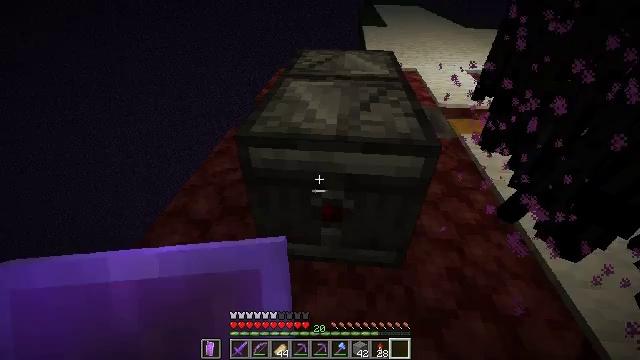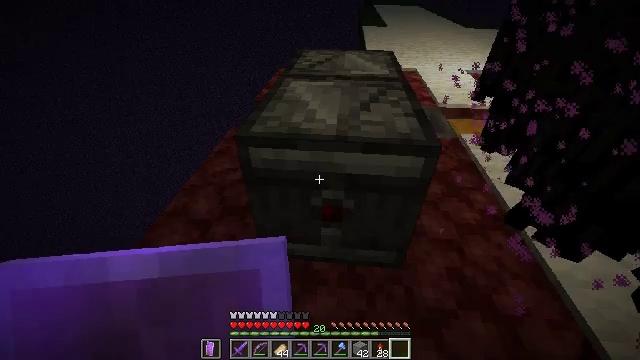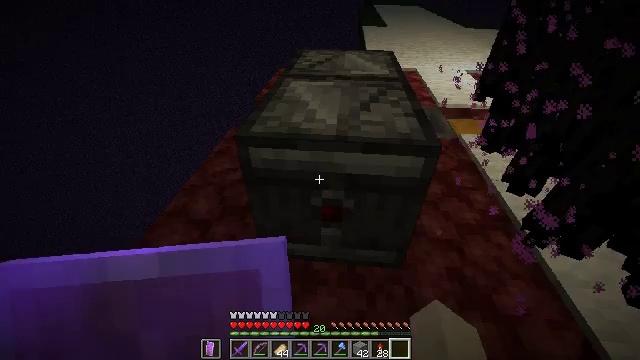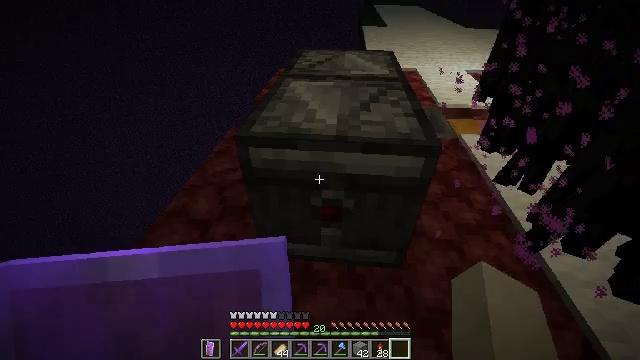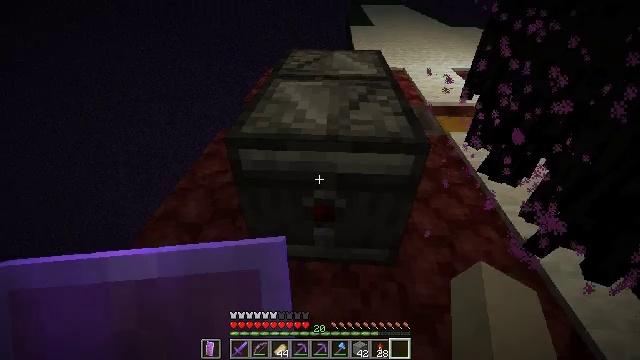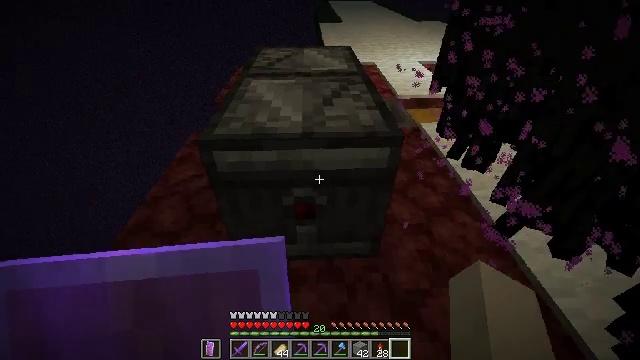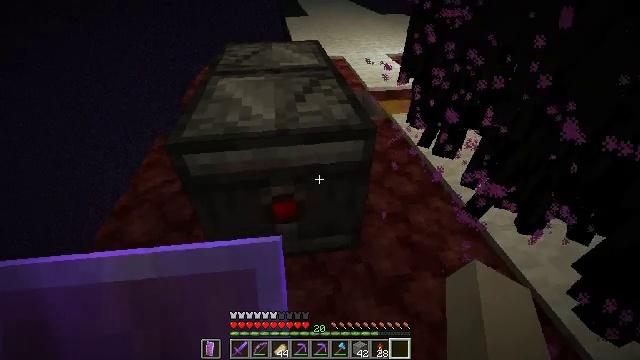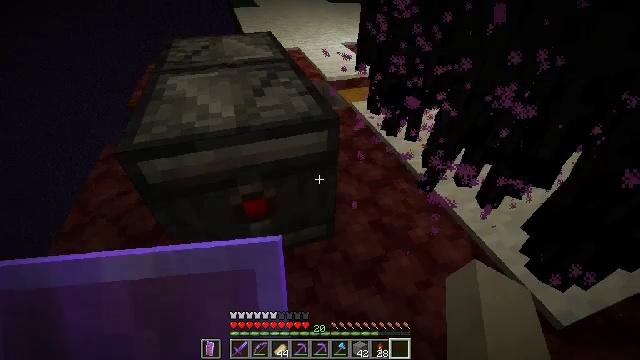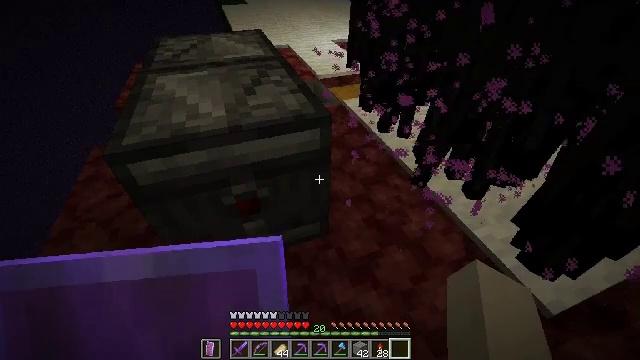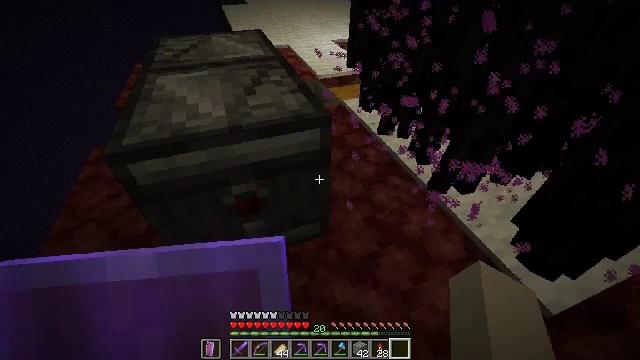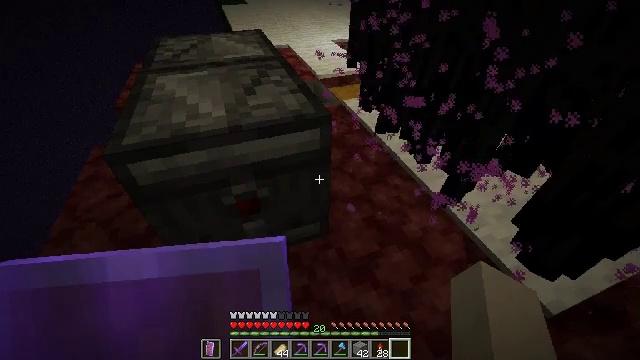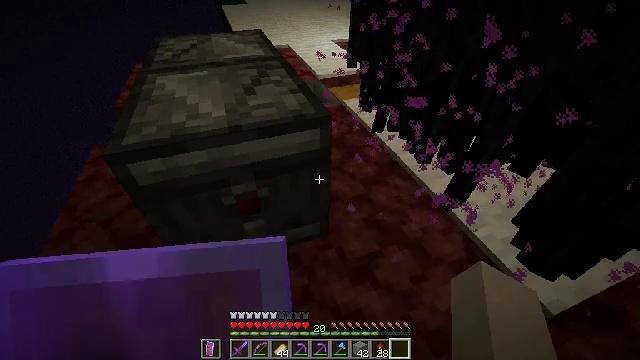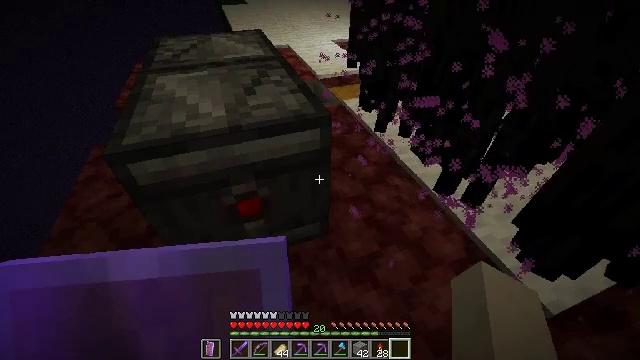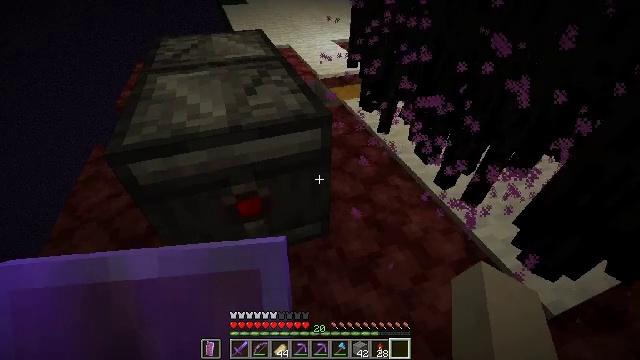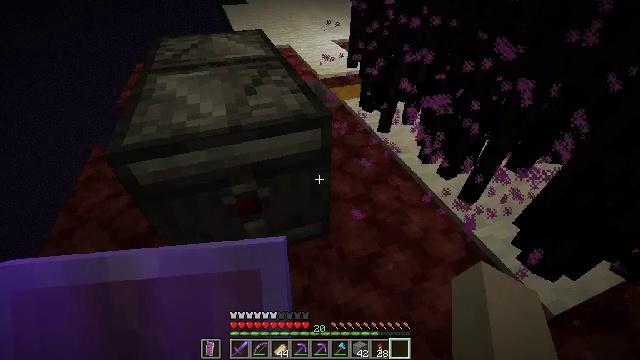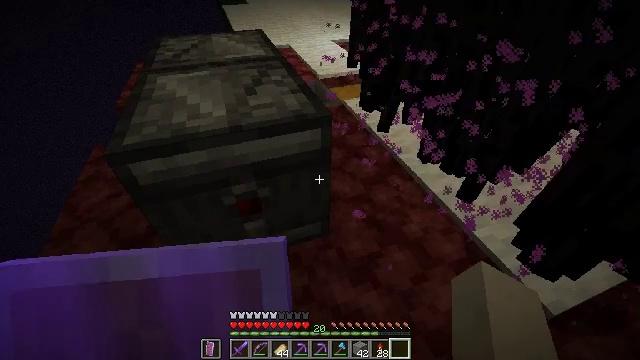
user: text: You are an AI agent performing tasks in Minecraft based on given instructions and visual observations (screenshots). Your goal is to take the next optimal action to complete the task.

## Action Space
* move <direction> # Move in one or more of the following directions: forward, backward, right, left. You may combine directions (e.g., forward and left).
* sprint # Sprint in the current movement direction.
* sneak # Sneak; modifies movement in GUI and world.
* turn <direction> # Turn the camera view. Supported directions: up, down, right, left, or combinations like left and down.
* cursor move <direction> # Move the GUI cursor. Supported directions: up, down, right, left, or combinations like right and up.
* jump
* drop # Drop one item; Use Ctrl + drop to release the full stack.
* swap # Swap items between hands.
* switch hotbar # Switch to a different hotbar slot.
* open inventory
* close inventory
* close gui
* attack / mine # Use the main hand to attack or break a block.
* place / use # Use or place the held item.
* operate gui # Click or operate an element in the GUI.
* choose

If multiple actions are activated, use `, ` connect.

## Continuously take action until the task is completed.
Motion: motion action
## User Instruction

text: Reclaim the chest into your inventory.
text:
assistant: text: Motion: no_op
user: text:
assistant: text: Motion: no_op
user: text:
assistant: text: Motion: no_op
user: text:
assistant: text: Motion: turn right
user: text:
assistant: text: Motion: turn right
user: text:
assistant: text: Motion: turn right
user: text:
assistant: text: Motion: turn right and down
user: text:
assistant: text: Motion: turn right
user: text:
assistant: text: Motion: no_op
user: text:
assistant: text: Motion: no_op
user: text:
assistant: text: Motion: no_op
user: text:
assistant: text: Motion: no_op
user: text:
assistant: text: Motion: no_op
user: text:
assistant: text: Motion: no_op
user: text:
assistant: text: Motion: no_op
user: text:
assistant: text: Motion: no_op
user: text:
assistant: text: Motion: no_op
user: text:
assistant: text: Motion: no_op
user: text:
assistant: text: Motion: no_op
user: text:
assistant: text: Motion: no_op
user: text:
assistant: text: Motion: no_op
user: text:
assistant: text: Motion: move forward
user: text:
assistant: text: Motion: move forward
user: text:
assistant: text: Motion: move forward
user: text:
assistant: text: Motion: move forward and move right, turn left
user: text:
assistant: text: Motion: move forward and move right, turn left
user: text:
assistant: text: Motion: move forward and move right, turn left
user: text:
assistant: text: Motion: move forward, turn left
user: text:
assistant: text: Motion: move forward, turn left
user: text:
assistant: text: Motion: move forward, turn left